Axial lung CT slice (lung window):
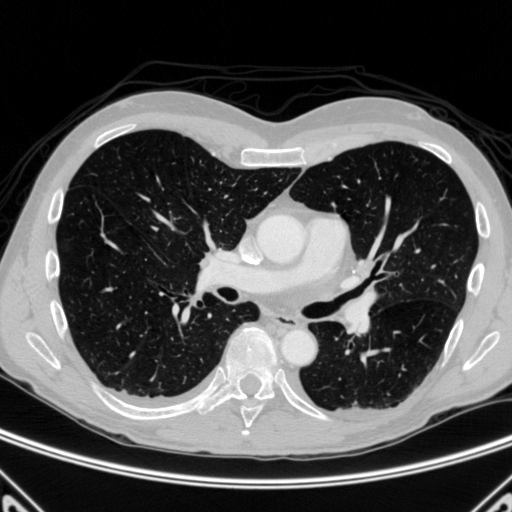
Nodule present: no